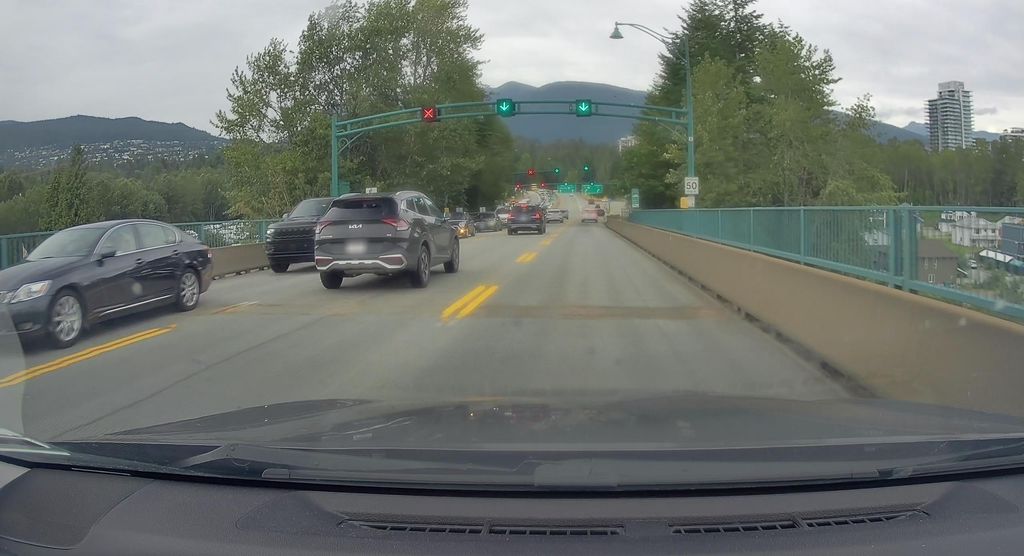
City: vancouver